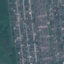
Land use / land cover class: Residential